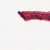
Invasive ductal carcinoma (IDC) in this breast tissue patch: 0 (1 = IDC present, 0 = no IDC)